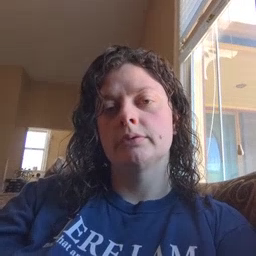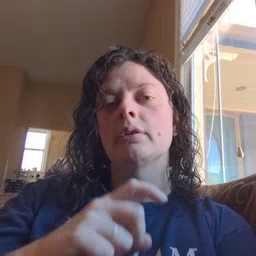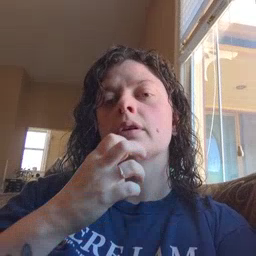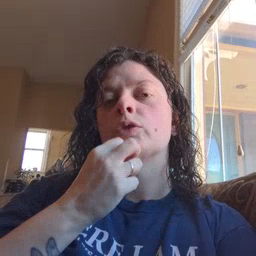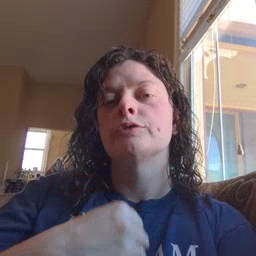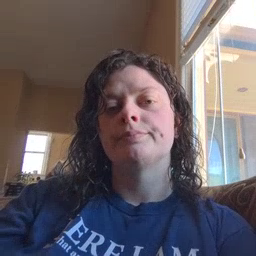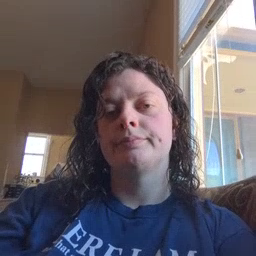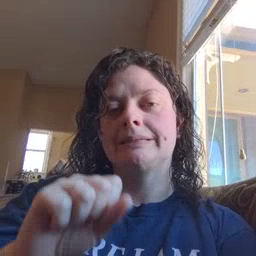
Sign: underwear